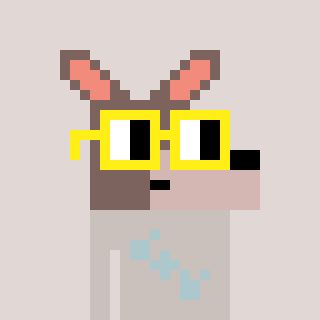
a pixel art character with square yellow glasses, a kangaroo-shaped head and a foggrey-colored body on a warm background